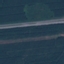
Land use / land cover class: Highway